已知双曲线$\dfrac{y^2}{a^2}-\dfrac{x^2}{b^2}=1(a>0,b>0)$的两个焦点分别为$F_1(0,-c)$，$F_2(0,c)$，$c>0$，以$F_1F_2$为直径的圆与双曲线在第一象限的交点为$P$，若直线$PF_1$与圆$E$：$x^2+\left(y-\dfrac{c}{3}\right)^2=\dfrac{b^2}{9}$相切，则双曲线的离心率是\underline{\qquad}.
【解答】
\noindent 【答案】$\dfrac{\sqrt{65}}{7}$/（$\dfrac{1}{7}\sqrt{65}$）\\
\noindent 【分析】根据相切以及圆的性质可得$EM\parallel PF_2$，即可根据相似求解长度，由勾股定理以及双曲线的定义即可求解.\\
\noindent 【解析】设直线$PF_1$与圆$E$：$x^2+\left(y-\dfrac{c}{3}\right)^2=\dfrac{b^2}{9}$相切于点$M$，\\

\noindent 因为以$F_1F_2$为直径的圆过点$P$，所以$PF_1\perp PF_2$，\\
\noindent 又圆$E$与直线$PF_1$的切点为$M$，所以$EM\perp PF_1$，从而$EM\parallel PF_2$.\\
\noindent 由$\triangle F_1EM\backsim\triangle F_1F_2P$，得$\dfrac{PF_2}{EM}=\dfrac{F_1F_2}{EF_1}$，所以$PF_2=\dfrac{EM\cdot F_1F_2}{EF_1}=\dfrac{\dfrac{1}{3}b\cdot 2c}{\dfrac{4c}{3}}=\dfrac{1}{2}b$.\\
\noindent 又$PF_1=PF_2+2a=\dfrac{1}{2}b+2a$，所以$\left(\dfrac{1}{2}b\right)^2+\left(\dfrac{1}{2}b+2a\right)^2=4c^2$，解得$7b=4a$，\\
\noindent 因此离心率为$e=\dfrac{c}{a}=\sqrt{1+\left(\dfrac{b}{a}\right)^2}=\dfrac{\sqrt{65}}{7}$\\
\noindent 故答案为：$\dfrac{\sqrt{65}}{7}$
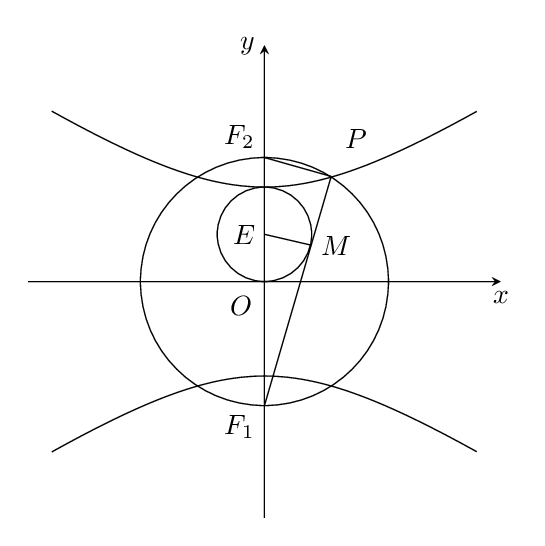